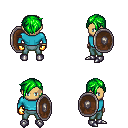
a pixel art fantasy rpg character, male body template, human, tanned skin, teal long-sleeve shirt, teal pants, green pixie cut hairstyle, gold gloves, metal boots, shield, four views (front, back, left, right), 2x2 character sprite sheet, small pixel art, hard edges, no anti-aliasing